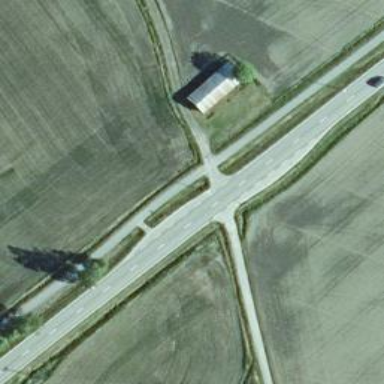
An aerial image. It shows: Asphalt cycleway.